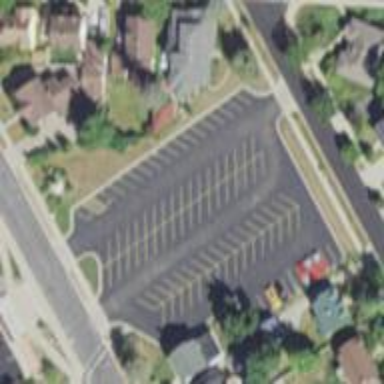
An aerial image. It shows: Parking area with surface.